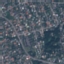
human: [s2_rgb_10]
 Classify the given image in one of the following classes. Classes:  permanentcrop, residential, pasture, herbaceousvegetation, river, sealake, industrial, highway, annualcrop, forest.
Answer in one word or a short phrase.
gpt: Residential